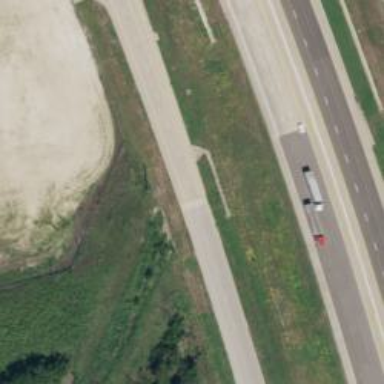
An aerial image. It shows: Tertiary road with frontage road along it.